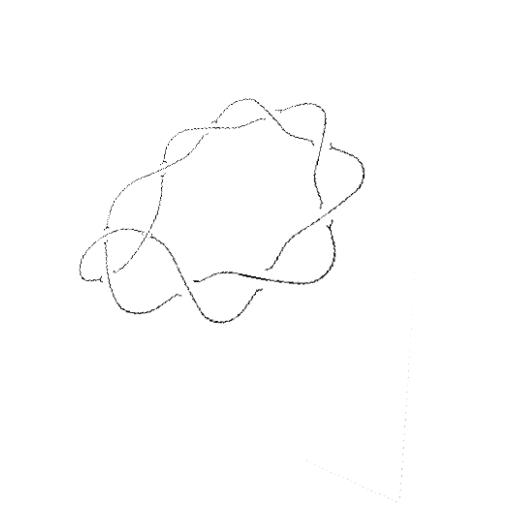
Crossing number: 10